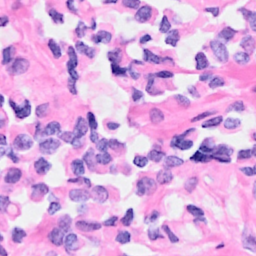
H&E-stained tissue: Breast